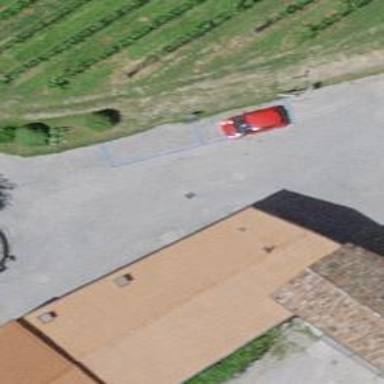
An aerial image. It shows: Parking area with cobblestone surface.